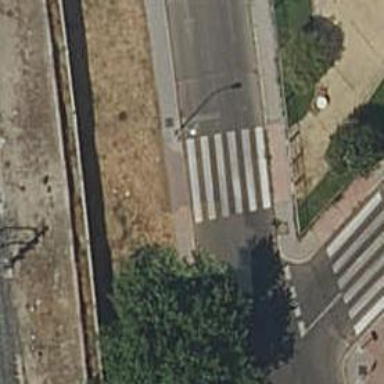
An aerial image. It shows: Marked crossing on the road.